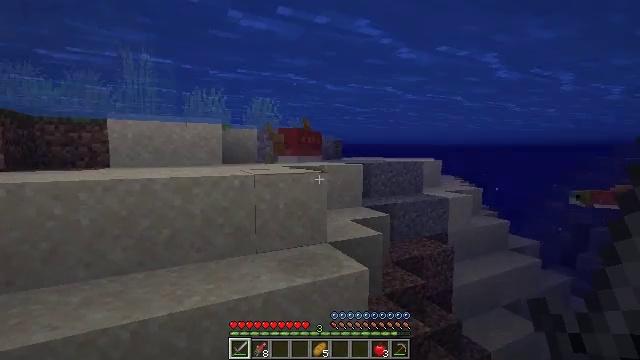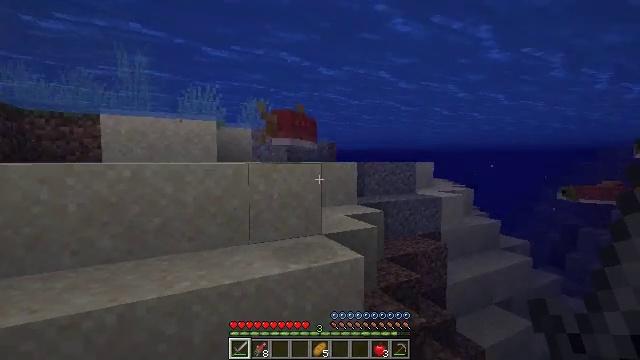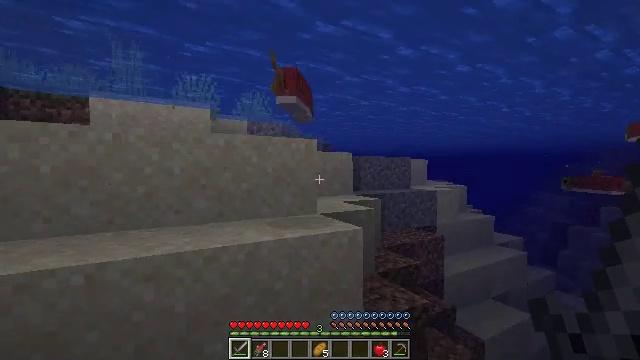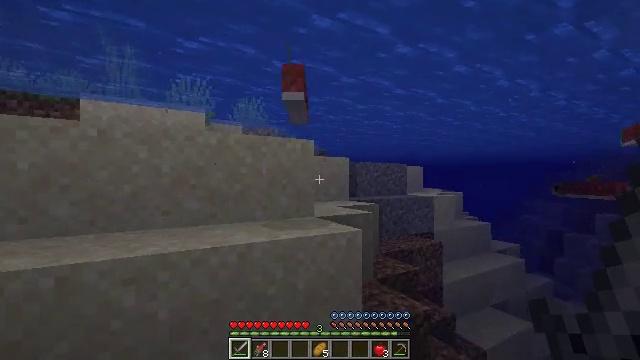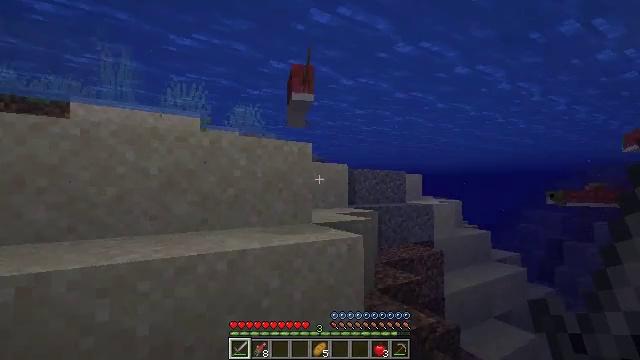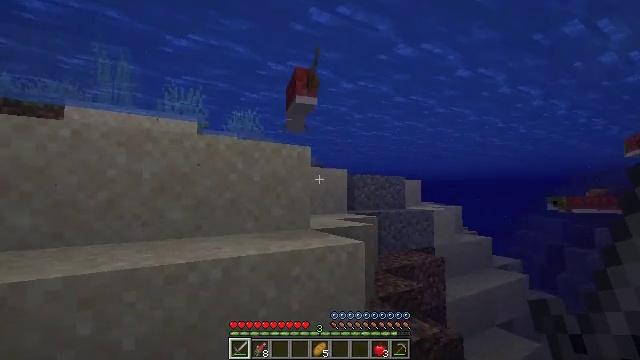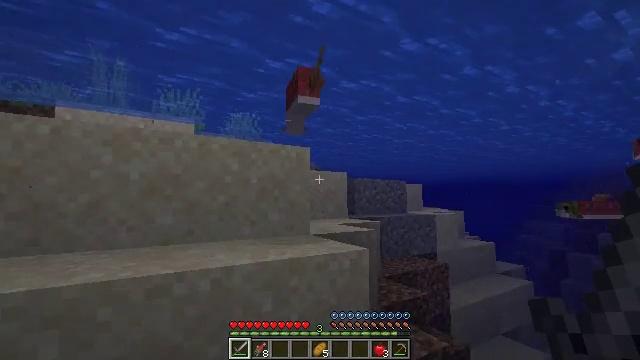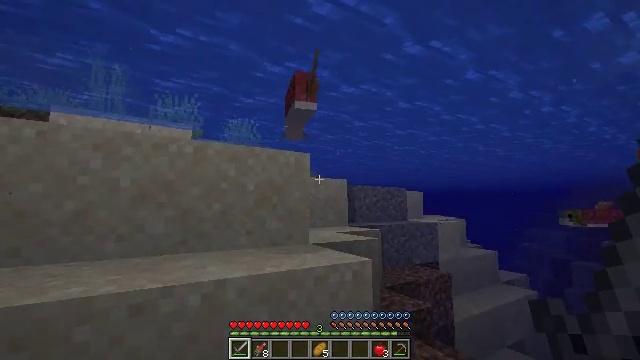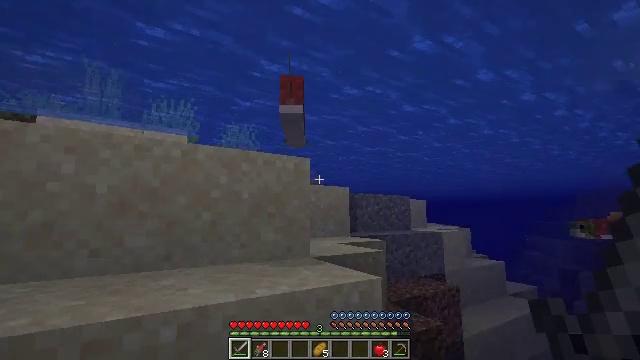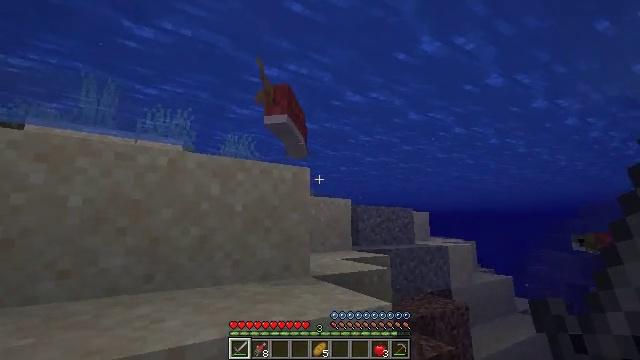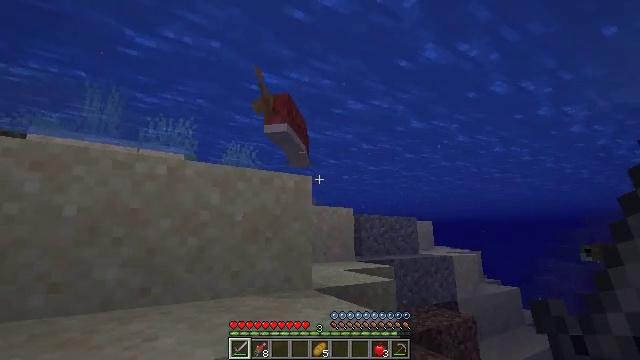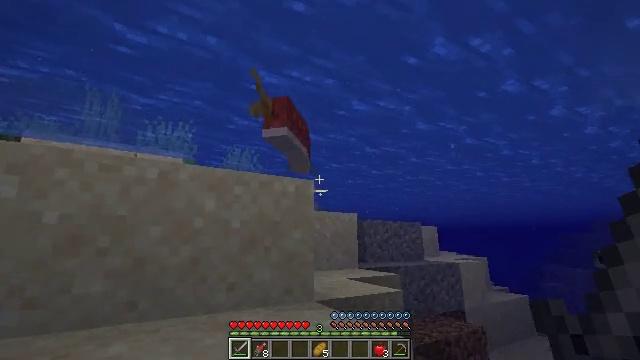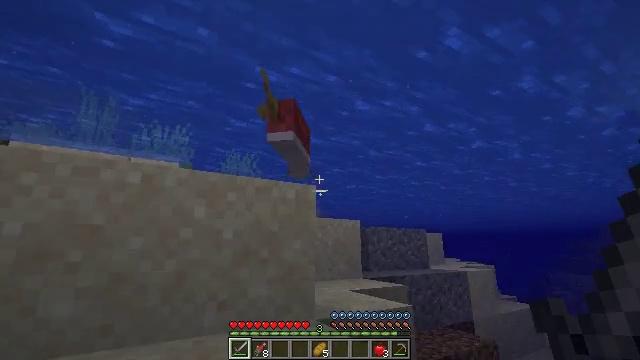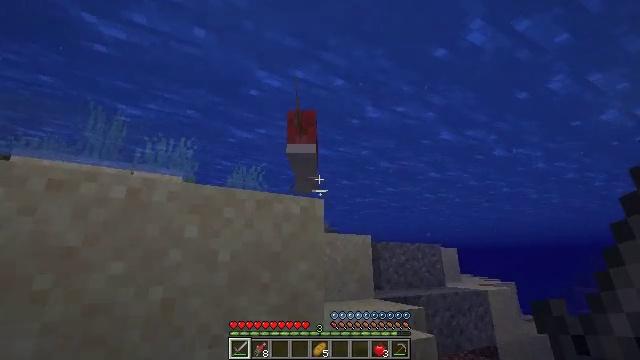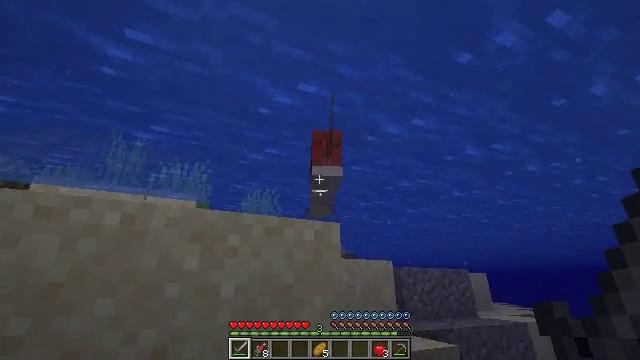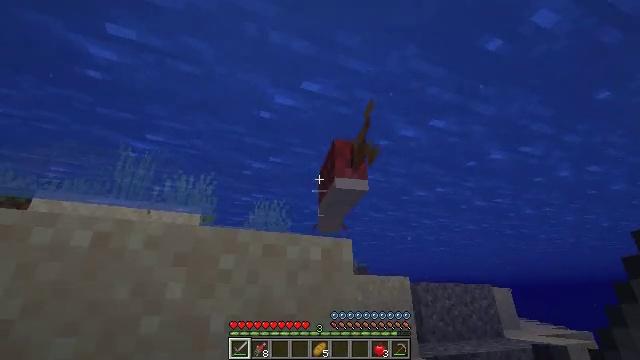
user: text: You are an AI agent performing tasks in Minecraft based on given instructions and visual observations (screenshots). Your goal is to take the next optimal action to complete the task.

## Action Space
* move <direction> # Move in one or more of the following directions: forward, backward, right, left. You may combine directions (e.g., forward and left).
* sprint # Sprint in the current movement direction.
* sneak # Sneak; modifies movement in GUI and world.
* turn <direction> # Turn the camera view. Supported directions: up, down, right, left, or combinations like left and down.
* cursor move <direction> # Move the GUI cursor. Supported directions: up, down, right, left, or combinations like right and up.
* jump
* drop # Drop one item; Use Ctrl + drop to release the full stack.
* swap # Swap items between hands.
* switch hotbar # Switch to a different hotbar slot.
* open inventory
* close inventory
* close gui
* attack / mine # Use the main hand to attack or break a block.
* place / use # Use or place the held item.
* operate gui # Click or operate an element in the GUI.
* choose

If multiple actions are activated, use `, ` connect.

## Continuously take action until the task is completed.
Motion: motion action
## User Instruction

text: Fish and kill the salmon.
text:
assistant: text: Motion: move forward, sprint, turn right and up
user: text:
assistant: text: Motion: move forward, turn right and up
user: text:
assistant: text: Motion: move forward, turn up
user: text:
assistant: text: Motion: move forward, turn up
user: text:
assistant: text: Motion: move forward, turn up
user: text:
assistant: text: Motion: move forward, turn up
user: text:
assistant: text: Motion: move forward, turn up
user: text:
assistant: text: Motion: move forward, turn up
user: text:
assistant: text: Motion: move forward, turn up
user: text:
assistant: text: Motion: move forward, turn up
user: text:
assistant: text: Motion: move forward, turn up
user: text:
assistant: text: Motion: move forward, turn up
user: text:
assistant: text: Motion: move forward, turn left and up
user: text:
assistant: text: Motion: move forward, turn left and up
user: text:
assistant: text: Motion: move forward, turn left and up, attack / mine
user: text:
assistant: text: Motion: move forward, attack / mine
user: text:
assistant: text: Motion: move forward, turn down, attack / mine
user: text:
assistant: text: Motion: move forward, turn right and down
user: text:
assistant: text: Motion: move forward, turn right and down
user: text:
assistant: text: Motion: move forward, turn right and down
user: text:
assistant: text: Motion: move forward, turn right and down
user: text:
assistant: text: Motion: move forward, turn right
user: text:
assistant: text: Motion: move forward
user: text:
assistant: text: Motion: move forward
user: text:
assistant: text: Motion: move forward
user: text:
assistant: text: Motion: move forward
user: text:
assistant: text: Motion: move forward
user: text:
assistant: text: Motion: move forward and move left
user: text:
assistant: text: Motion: move forward and move left
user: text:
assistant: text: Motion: move forward and move left, turn right